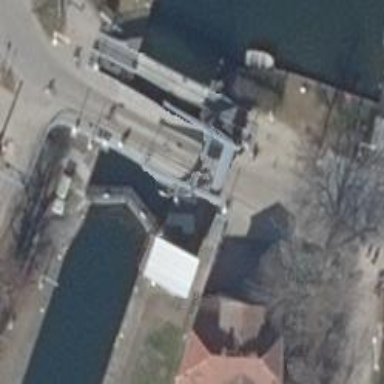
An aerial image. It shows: Lock gate along waterway.